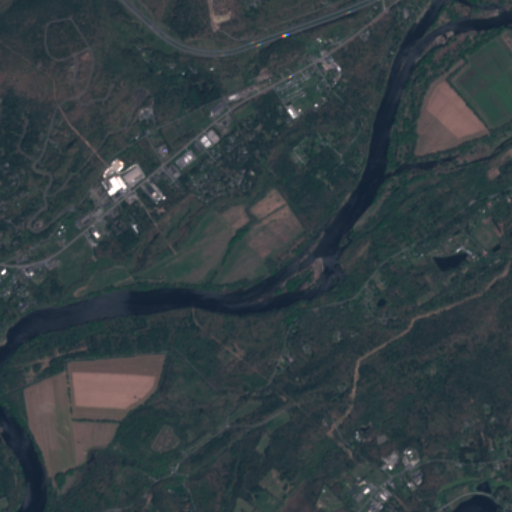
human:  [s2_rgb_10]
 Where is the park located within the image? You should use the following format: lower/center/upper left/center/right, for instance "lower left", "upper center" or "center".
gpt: The park is located in the lower right of the image.
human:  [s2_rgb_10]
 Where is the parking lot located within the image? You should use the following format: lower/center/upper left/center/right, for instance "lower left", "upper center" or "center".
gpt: The parking lot is located in the upper right of the image.
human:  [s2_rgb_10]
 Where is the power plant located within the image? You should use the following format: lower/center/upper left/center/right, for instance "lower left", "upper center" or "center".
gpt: There is no power plant in the image.